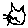
Label: cat